RGB frame:
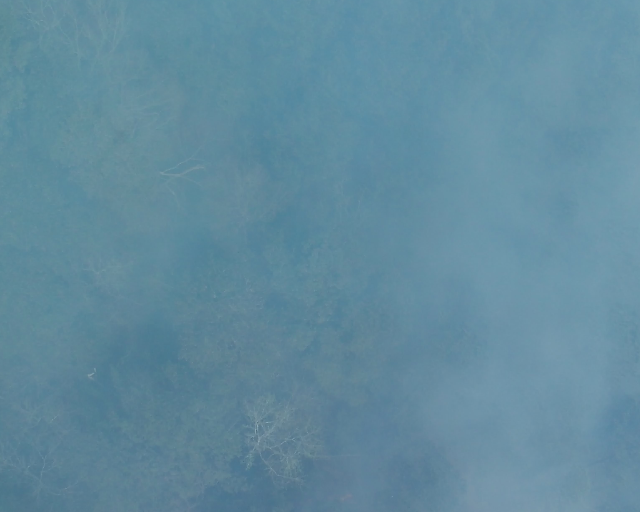
Thermal frame:
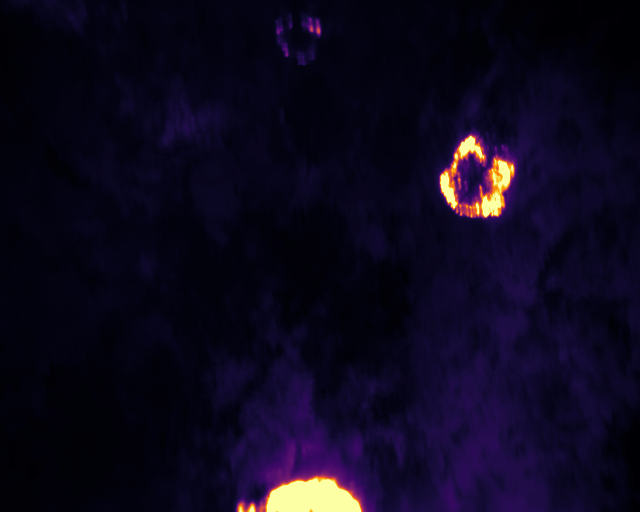
Captured: 2026-02-26 02:28:30
Pixels at or above 80 °C: 4699 (fraction of frame: 0.01434)